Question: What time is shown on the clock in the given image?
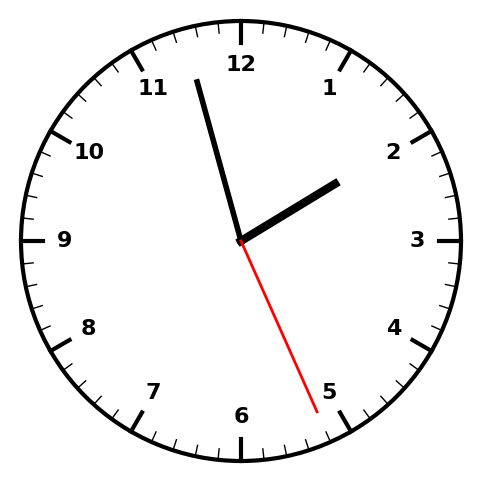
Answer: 01:57:26